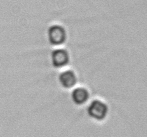
Label: Chaetoceros